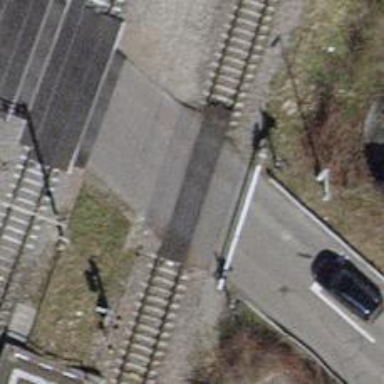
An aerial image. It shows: Full barrier level crossing along the railway.